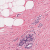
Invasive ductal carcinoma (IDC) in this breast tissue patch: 0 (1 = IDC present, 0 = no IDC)